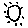
Label: sun